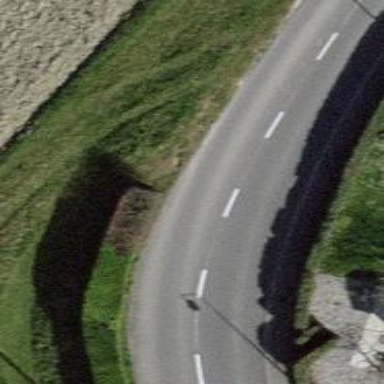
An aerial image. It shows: Tertiary road.